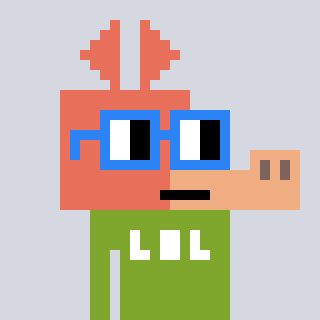
a pixel art character with square blue glasses, a aardvark-shaped head and a slimegreen-colored body on a cool background